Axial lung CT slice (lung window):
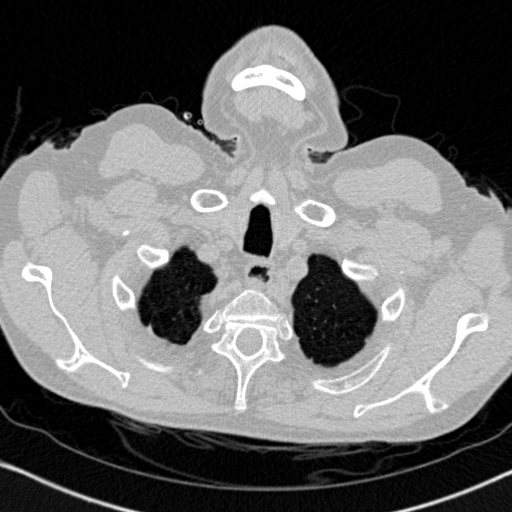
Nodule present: no